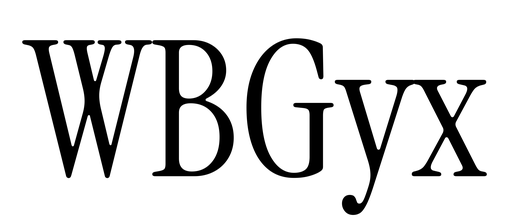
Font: InstrumentSerif-Regular